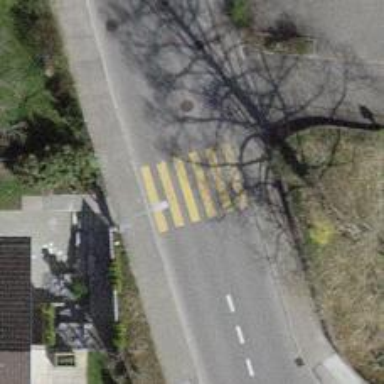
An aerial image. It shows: Uncontrolled zebra crossing on the road.